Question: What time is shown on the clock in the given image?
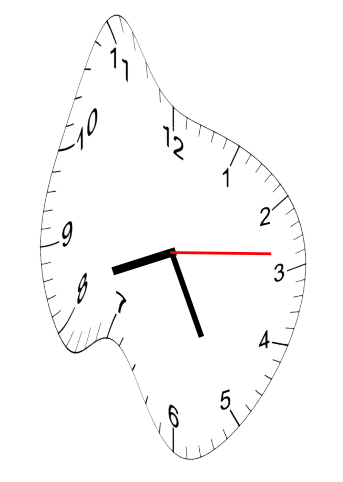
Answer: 08:25:14